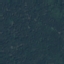
Land use / land cover class: Forest